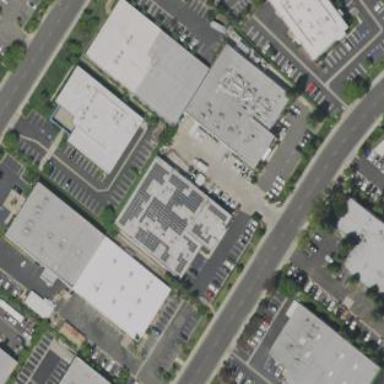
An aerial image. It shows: Commercial building.